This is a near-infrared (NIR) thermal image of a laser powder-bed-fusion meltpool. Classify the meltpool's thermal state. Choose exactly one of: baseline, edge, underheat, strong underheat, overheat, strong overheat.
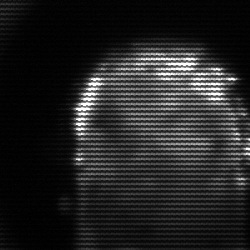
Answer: baseline